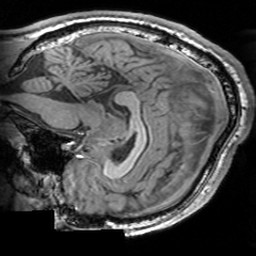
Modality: T1w
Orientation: sagittal
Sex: male
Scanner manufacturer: siemens
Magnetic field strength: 3 T
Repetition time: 1.63 s
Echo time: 0.00311 s